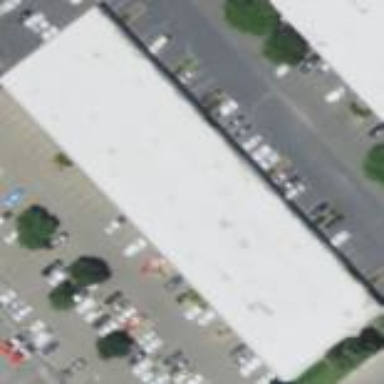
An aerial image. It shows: Building housing car repair shop.